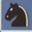
Piece: bN